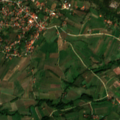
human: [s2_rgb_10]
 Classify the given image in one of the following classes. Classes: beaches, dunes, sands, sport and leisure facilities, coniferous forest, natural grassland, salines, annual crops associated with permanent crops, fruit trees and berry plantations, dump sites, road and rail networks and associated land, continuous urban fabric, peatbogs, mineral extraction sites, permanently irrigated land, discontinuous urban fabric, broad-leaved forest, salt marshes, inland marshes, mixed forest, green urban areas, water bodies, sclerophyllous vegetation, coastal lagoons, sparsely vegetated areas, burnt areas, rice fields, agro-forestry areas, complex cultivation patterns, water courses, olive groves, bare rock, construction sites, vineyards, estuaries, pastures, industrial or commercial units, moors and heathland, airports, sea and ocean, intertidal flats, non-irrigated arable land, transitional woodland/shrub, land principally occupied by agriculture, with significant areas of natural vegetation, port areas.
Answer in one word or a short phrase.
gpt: discontinuous urban fabric, complex cultivation patterns, transitional woodland/shrub